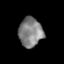
Tissue: prostate
Cell type: T cells
Senescence score: 0.3516
Nuclear area (px): 683
Mean DAPI intensity: 129.634